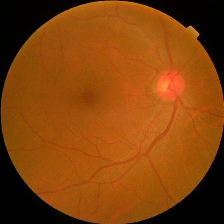
Diabetic retinopathy grade: No DR